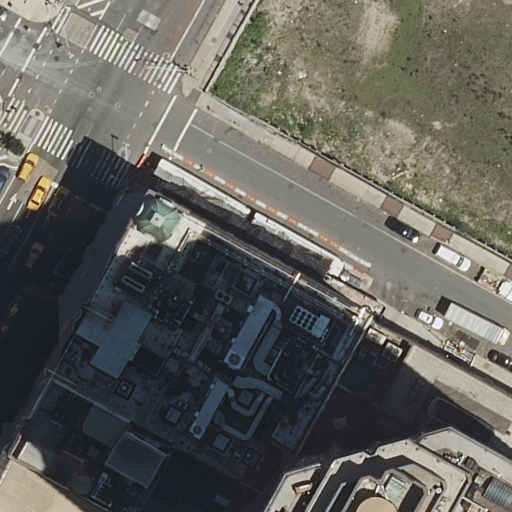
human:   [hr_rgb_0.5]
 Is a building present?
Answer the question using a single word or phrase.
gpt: yes

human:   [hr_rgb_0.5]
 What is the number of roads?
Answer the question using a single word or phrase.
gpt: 17

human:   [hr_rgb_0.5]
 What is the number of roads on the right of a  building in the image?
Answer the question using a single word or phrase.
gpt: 17

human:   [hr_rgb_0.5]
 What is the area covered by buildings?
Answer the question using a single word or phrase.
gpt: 4250m2

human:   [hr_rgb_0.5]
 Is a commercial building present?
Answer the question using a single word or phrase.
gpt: no

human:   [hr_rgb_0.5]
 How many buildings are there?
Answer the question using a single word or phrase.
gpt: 5

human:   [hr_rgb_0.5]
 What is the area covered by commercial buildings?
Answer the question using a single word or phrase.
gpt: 0m2

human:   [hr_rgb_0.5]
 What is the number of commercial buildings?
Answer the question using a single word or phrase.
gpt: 0

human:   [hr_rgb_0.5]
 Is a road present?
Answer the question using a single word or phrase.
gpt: yes

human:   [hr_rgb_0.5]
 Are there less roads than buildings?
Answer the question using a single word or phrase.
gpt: no

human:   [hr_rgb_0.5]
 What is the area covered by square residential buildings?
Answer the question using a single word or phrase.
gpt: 0m2

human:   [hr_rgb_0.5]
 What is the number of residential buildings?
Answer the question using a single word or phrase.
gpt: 5

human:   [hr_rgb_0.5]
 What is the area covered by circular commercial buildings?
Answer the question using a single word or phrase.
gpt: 0m2

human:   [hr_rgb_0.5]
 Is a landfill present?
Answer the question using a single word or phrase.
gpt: no

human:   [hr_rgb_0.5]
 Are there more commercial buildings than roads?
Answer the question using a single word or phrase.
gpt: no

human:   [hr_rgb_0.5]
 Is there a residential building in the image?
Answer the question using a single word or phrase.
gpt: yes

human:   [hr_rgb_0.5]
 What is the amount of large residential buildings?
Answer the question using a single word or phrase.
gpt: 2

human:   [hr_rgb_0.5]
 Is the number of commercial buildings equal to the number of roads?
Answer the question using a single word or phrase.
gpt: no

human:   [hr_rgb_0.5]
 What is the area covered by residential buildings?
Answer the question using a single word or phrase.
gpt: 4250m2

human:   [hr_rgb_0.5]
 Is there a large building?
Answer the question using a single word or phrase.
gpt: yes

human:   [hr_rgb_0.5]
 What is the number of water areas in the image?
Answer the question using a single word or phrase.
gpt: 0

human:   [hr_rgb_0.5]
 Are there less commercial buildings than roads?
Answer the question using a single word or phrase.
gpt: yes

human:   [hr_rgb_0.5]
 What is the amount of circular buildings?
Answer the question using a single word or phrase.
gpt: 0

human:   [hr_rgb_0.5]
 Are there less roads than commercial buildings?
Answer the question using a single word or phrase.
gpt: no

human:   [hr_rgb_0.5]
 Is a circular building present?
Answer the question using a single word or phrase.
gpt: no

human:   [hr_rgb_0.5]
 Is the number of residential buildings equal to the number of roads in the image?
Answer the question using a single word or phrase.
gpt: no

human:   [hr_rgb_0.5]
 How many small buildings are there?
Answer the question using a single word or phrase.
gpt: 1

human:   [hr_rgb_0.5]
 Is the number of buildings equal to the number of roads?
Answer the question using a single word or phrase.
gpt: no

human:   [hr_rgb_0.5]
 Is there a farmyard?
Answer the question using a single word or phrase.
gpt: no

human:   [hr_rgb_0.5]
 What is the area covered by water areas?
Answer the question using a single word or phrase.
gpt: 0m2

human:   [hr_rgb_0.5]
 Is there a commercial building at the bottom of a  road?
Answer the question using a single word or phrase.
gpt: no

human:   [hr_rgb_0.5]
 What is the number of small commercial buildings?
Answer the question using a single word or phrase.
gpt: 0

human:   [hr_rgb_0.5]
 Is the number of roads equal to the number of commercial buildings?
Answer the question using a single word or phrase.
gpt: no

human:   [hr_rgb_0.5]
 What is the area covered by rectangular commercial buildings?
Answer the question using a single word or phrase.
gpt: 0m2

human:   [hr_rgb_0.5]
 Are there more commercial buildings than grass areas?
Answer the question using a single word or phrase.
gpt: no

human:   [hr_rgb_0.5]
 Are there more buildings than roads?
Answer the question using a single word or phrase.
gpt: no

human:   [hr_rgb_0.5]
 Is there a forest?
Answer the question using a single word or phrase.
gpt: no

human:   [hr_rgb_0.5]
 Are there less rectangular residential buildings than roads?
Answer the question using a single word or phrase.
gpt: yes

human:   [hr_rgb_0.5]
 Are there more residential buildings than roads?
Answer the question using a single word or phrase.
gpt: no

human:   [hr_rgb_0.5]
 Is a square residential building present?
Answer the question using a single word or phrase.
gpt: no

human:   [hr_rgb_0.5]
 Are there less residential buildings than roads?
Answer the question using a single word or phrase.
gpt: yes

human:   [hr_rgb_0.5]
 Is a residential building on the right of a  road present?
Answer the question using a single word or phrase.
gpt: yes

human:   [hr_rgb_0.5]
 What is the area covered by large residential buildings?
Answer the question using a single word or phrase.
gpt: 3631m2

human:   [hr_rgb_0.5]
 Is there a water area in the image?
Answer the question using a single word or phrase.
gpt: no

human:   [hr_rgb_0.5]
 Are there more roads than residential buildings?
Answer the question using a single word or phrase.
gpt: yes

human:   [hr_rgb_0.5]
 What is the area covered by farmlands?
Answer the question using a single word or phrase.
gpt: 0m2

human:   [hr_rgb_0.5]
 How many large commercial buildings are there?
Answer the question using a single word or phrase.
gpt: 0

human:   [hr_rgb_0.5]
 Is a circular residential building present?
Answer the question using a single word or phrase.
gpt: no

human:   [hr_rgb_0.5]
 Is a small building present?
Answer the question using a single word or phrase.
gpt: yes

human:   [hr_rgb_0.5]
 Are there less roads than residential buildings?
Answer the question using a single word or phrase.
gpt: no

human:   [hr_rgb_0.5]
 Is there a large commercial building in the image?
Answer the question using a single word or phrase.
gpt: no

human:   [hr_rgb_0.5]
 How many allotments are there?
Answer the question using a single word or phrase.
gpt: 0

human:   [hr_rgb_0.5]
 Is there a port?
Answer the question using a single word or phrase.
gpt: no

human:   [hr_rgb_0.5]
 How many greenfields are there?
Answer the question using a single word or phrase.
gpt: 0

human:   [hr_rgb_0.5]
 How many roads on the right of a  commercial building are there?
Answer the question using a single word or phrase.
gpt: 0

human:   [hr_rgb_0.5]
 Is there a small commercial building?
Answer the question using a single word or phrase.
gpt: no

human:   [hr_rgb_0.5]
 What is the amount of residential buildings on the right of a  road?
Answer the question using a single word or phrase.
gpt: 4

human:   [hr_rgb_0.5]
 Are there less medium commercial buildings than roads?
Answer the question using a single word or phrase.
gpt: yes

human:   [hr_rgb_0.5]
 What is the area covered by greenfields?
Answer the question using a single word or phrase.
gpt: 0m2

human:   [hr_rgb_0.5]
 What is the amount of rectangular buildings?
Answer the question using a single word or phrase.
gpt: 4

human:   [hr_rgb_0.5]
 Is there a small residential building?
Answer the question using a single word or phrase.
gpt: yes

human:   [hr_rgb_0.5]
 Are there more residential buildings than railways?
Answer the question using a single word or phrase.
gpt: yes

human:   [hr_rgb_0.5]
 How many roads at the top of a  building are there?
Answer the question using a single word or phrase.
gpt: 17

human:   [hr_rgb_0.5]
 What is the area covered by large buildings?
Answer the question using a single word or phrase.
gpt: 3631m2